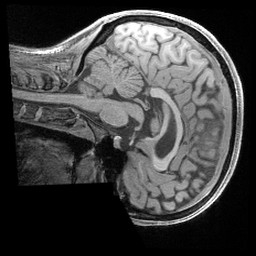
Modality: T1w
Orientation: sagittal
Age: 35
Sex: female
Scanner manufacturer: siemens
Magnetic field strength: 3 T
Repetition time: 2.4 s
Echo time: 0.00241 s